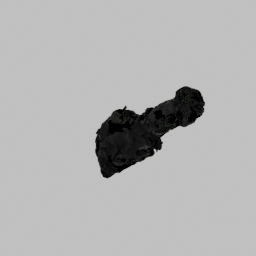
Label: nature